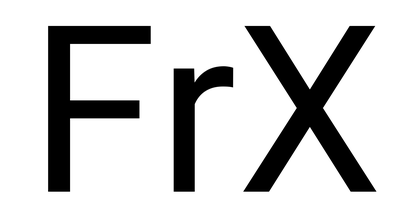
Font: Roboto_Regular